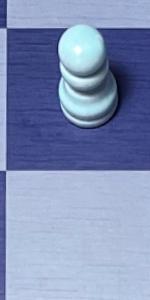
Label: Empty